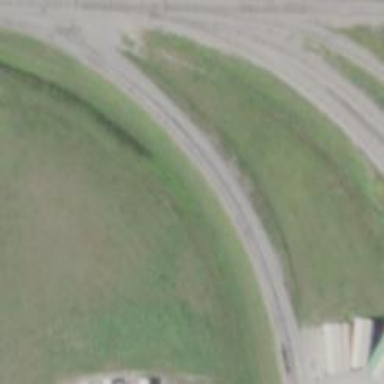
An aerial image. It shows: Rail spur service.